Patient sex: F
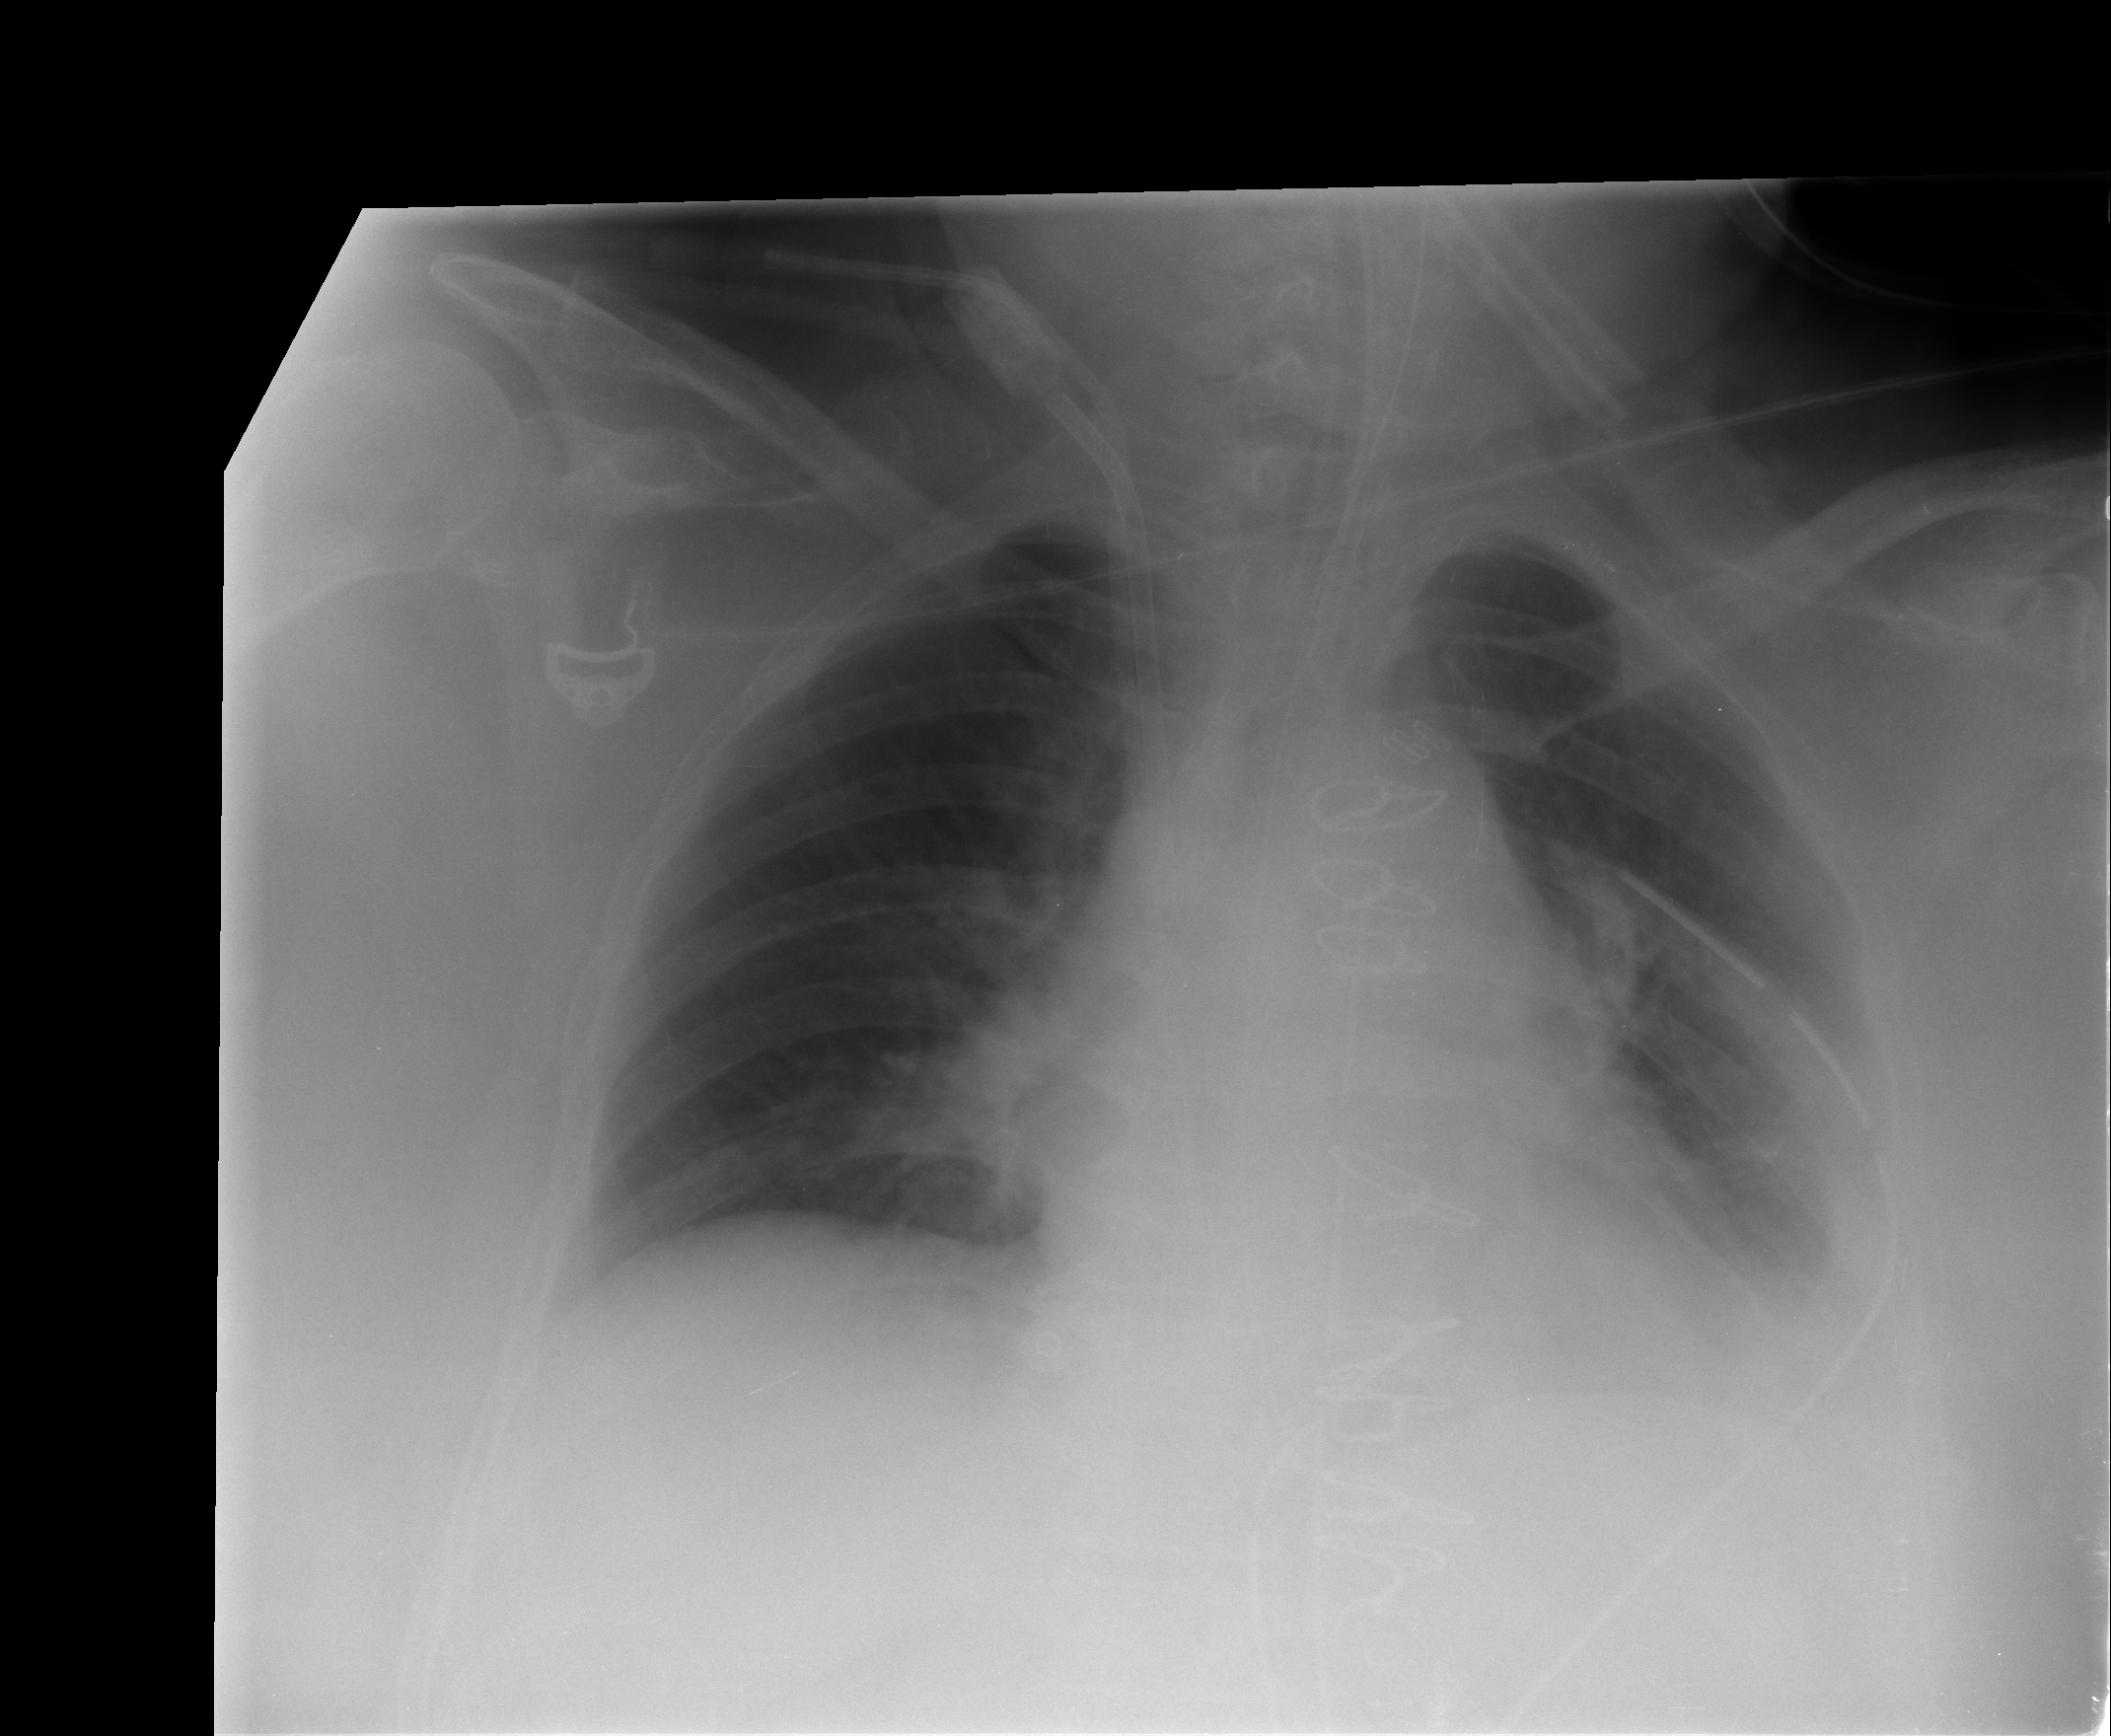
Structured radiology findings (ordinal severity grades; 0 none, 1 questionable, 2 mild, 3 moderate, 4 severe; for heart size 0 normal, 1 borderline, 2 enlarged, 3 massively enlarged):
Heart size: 0
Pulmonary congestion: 0
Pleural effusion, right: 0
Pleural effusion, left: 2
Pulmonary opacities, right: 0
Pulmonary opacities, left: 0
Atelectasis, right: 2
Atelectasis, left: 2